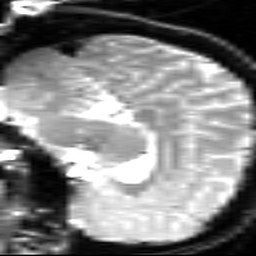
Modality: inplaneT2
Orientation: sagittal